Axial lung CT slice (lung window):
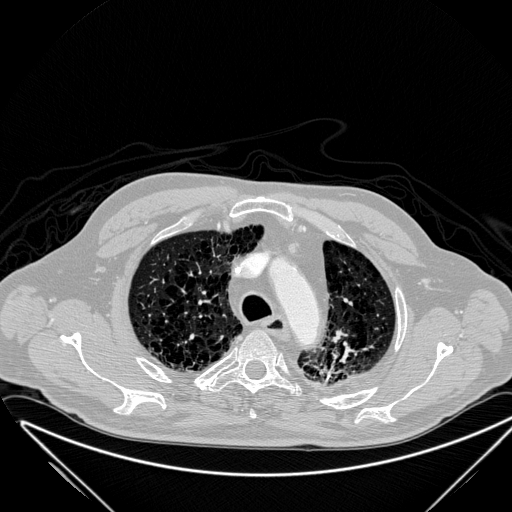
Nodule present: no